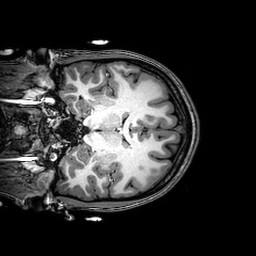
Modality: T1w
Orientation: coronal
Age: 19
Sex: female
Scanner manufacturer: philips
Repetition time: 0.00821 s
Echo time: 0.00376 s